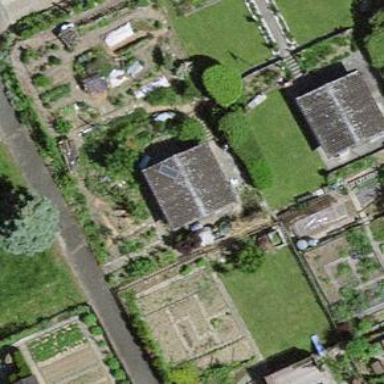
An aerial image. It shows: Allotment house.